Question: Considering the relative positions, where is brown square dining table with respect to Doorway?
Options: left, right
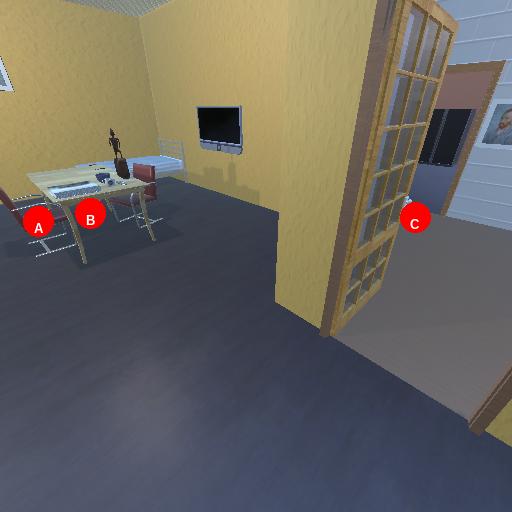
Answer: left